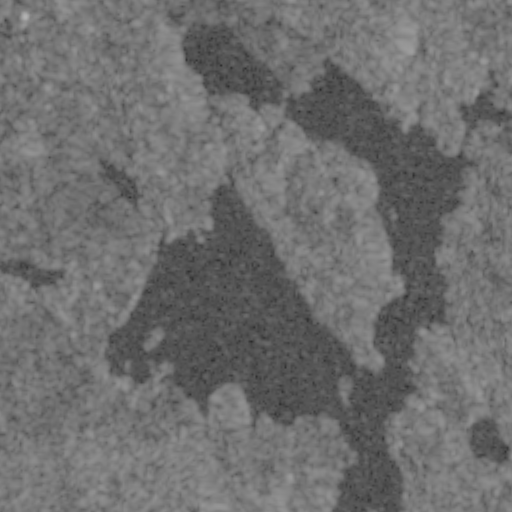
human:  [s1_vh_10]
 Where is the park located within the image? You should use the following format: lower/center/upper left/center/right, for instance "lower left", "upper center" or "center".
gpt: The park is located in the upper left of the image.
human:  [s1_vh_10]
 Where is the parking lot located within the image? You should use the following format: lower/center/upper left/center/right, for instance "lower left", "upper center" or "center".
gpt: There is no parking lot in the image.

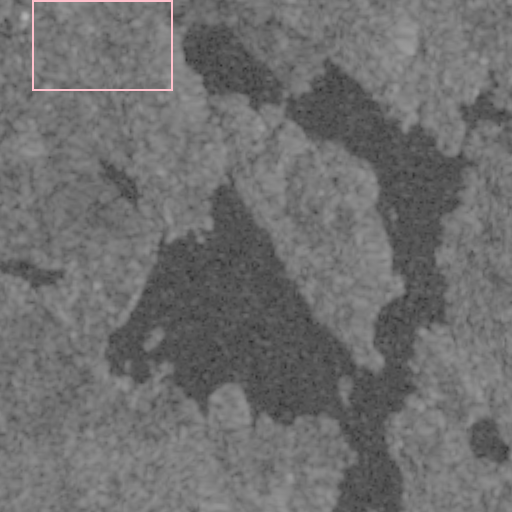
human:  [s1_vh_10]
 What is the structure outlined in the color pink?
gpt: The structure outlined in pink is a crop field.
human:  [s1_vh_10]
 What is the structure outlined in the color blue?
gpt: There is no blue outline.